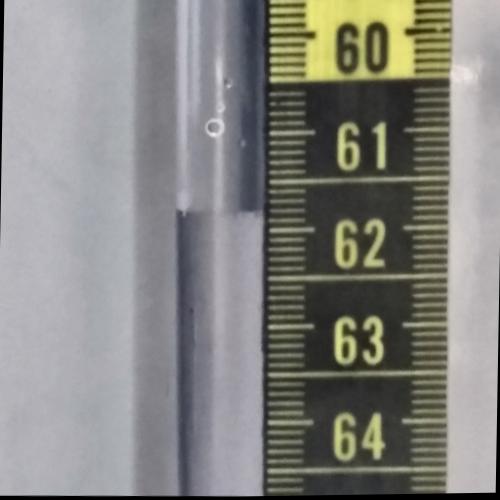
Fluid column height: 61.8 cm